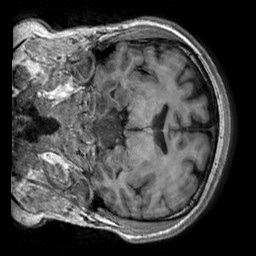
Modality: T1w
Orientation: coronal
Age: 29
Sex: male
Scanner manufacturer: siemens
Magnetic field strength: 3 T
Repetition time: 2.3 s
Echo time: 0.00303 s